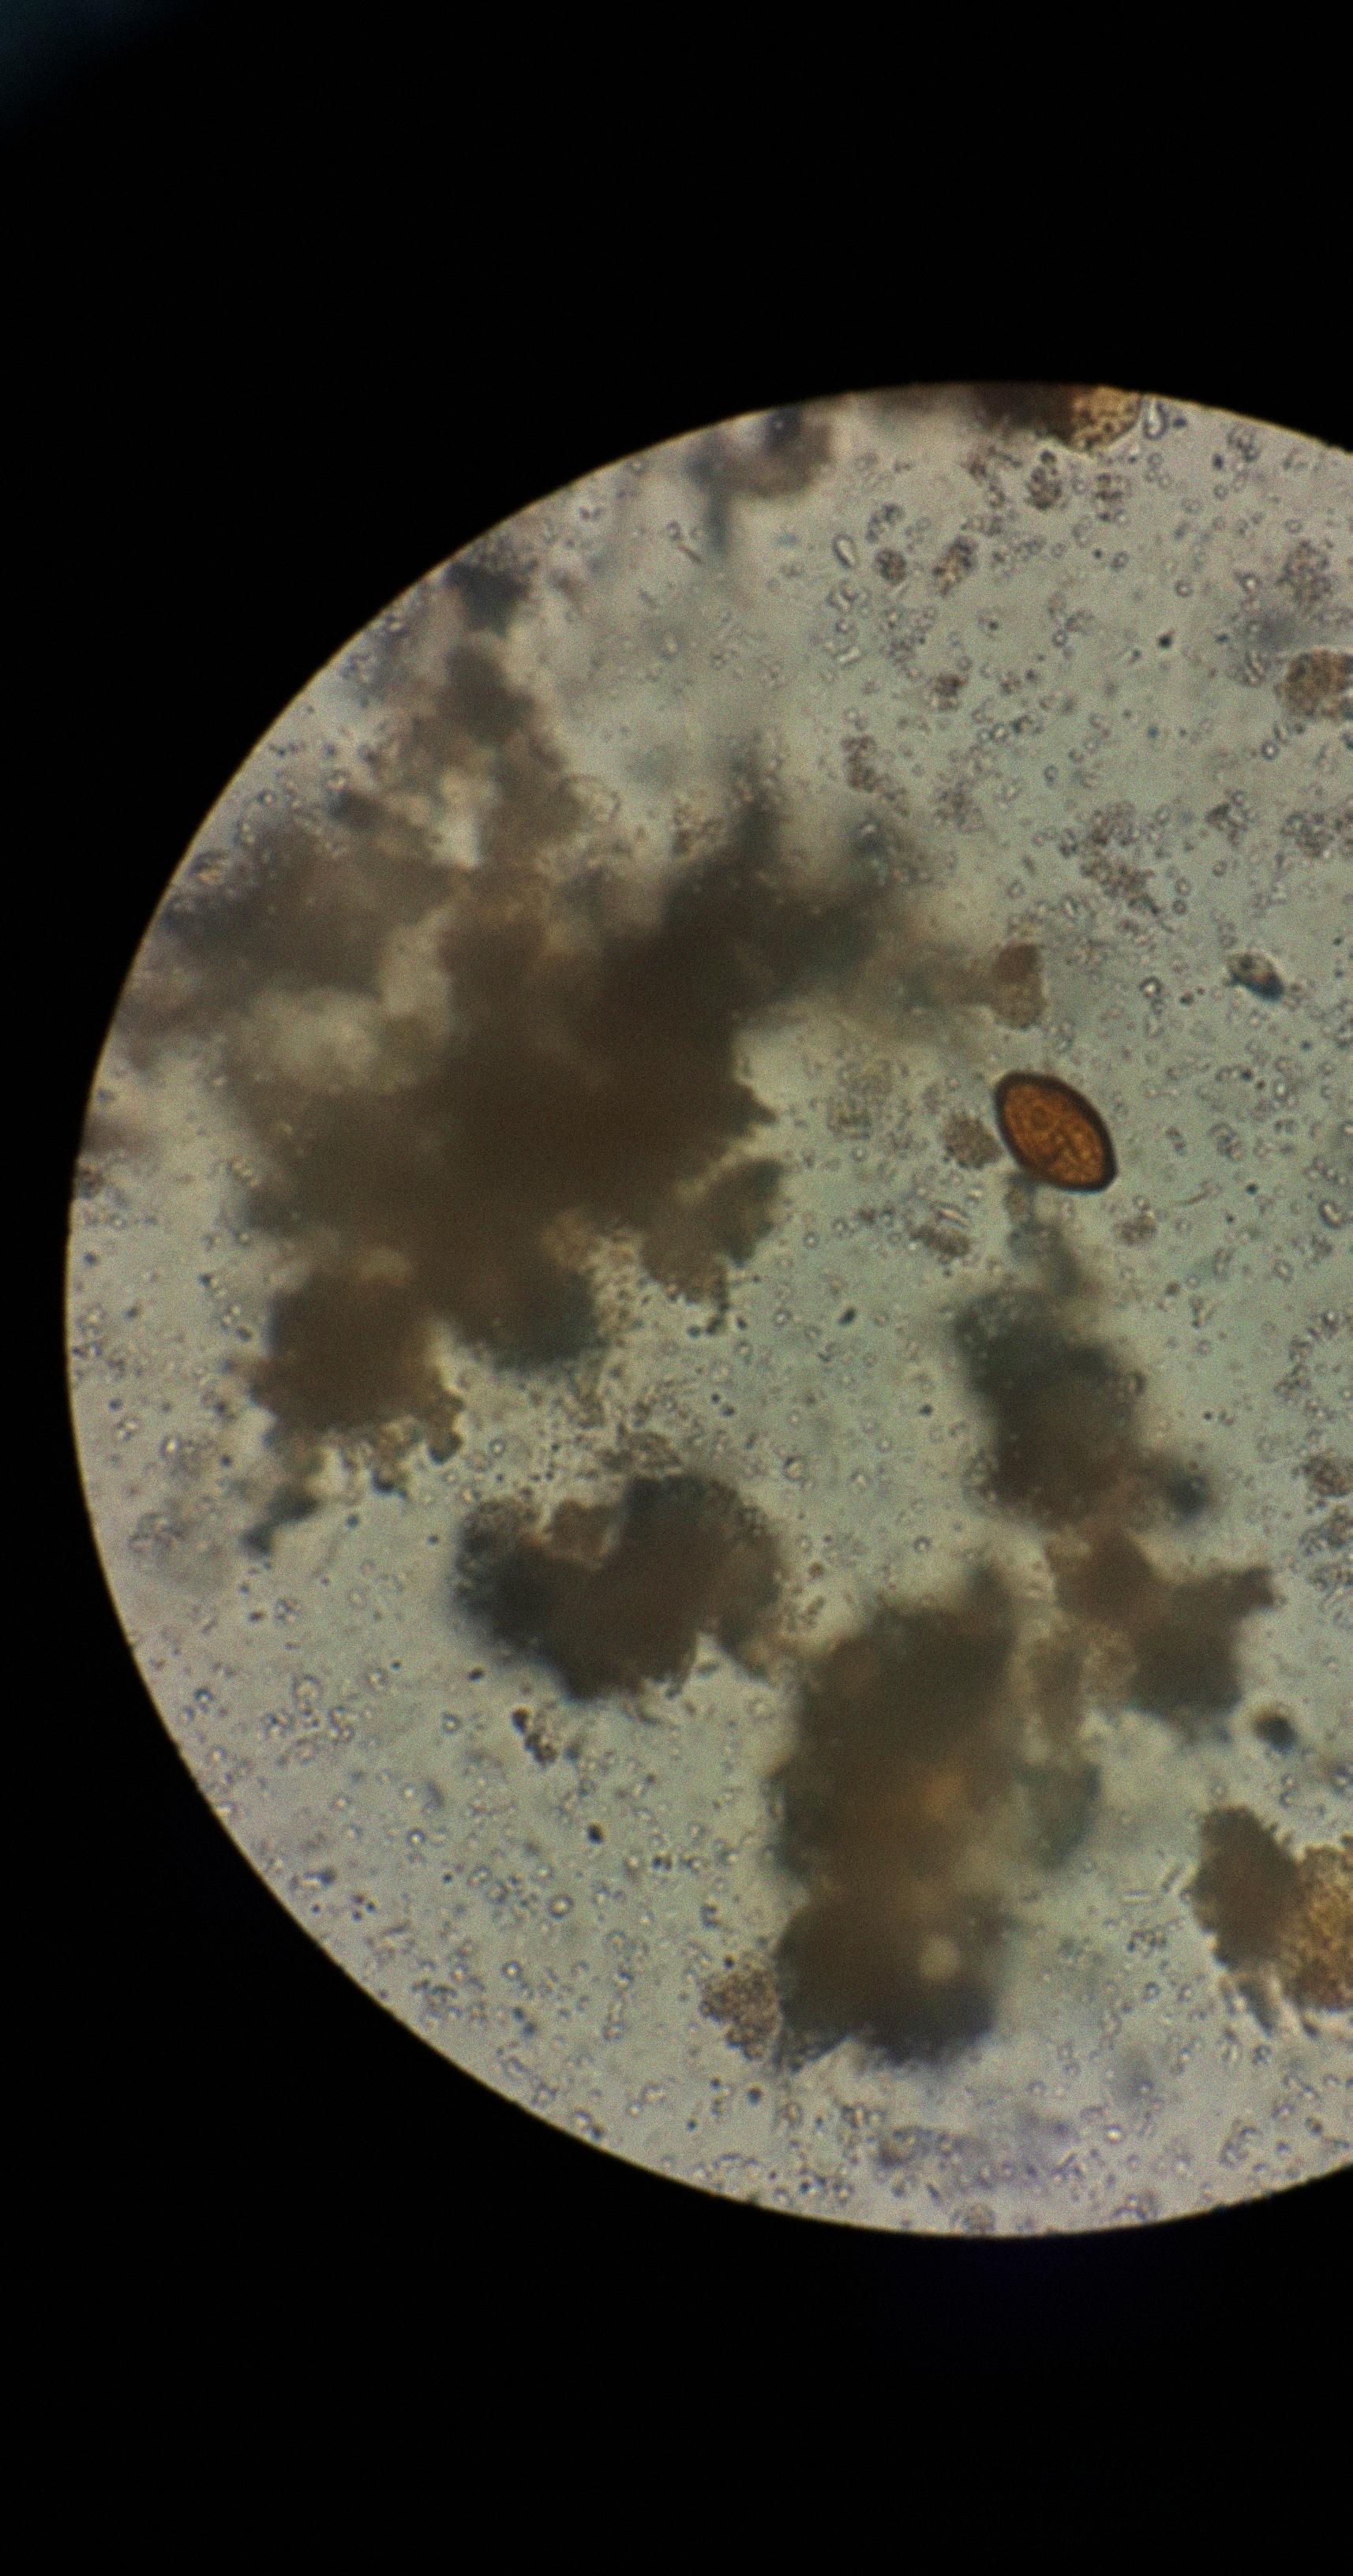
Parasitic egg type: Trichuris trichiura